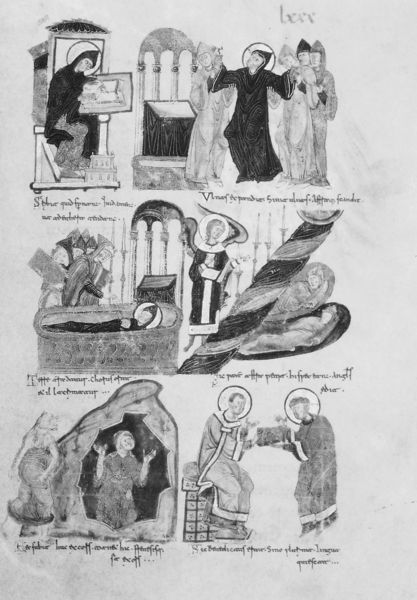
Titel: Cod. Vat. Lat. 1202, Das Lektionar des Desiderius von Montecassino
Institution: Vatikan, Biblioteca Apostolica Vaticana
Schlagwörter: flügel, kopf, mann, menschen, frau, grau, kleid, männer, schwarz, skizze, stuhl, säule, säulen, weiss, zeichnung, architektur, geschichte, leiche, tod, tot, höhle, engel, ruhig, schrift, ruhe, thron, lesen, bögen, buch, schwarz-weiß, comic, seite, illustration, text, bleistift, beten, pult, buchseite, heiligenschein, sarg, grab, jesus, schreiben, mittelalter, mönch, heilige, schreibpult, heilig, globus, erzengel, szenen, auferstehung, mittelalterlich, zeichnungen, latein, lateinisch, buchmalerei, narrativ, narrative, nimben, freu, chrsitus, heilger, heilge, bogenarchitektur, tempfel